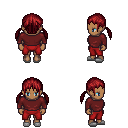
a pixel art fantasy rpg character, female body template, human, dark skin, maroon long-sleeve shirt, red pants, brunette twin-tailed hairstyle, white slippers, four views (front, back, left, right), 2x2 character sprite sheet, small pixel art, hard edges, no anti-aliasing